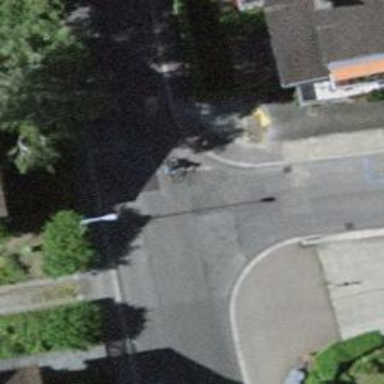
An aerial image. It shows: Uncontrolled zebra crossing with zebra markings.